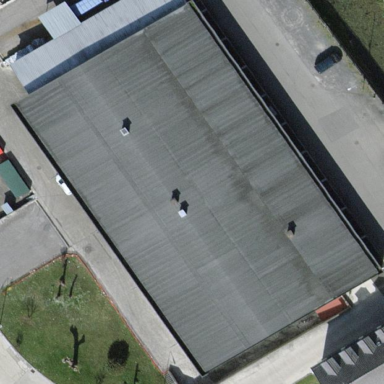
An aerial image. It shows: Industrial building.